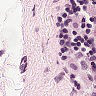
Metastatic tissue present: no